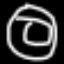
Label: donut